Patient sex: M
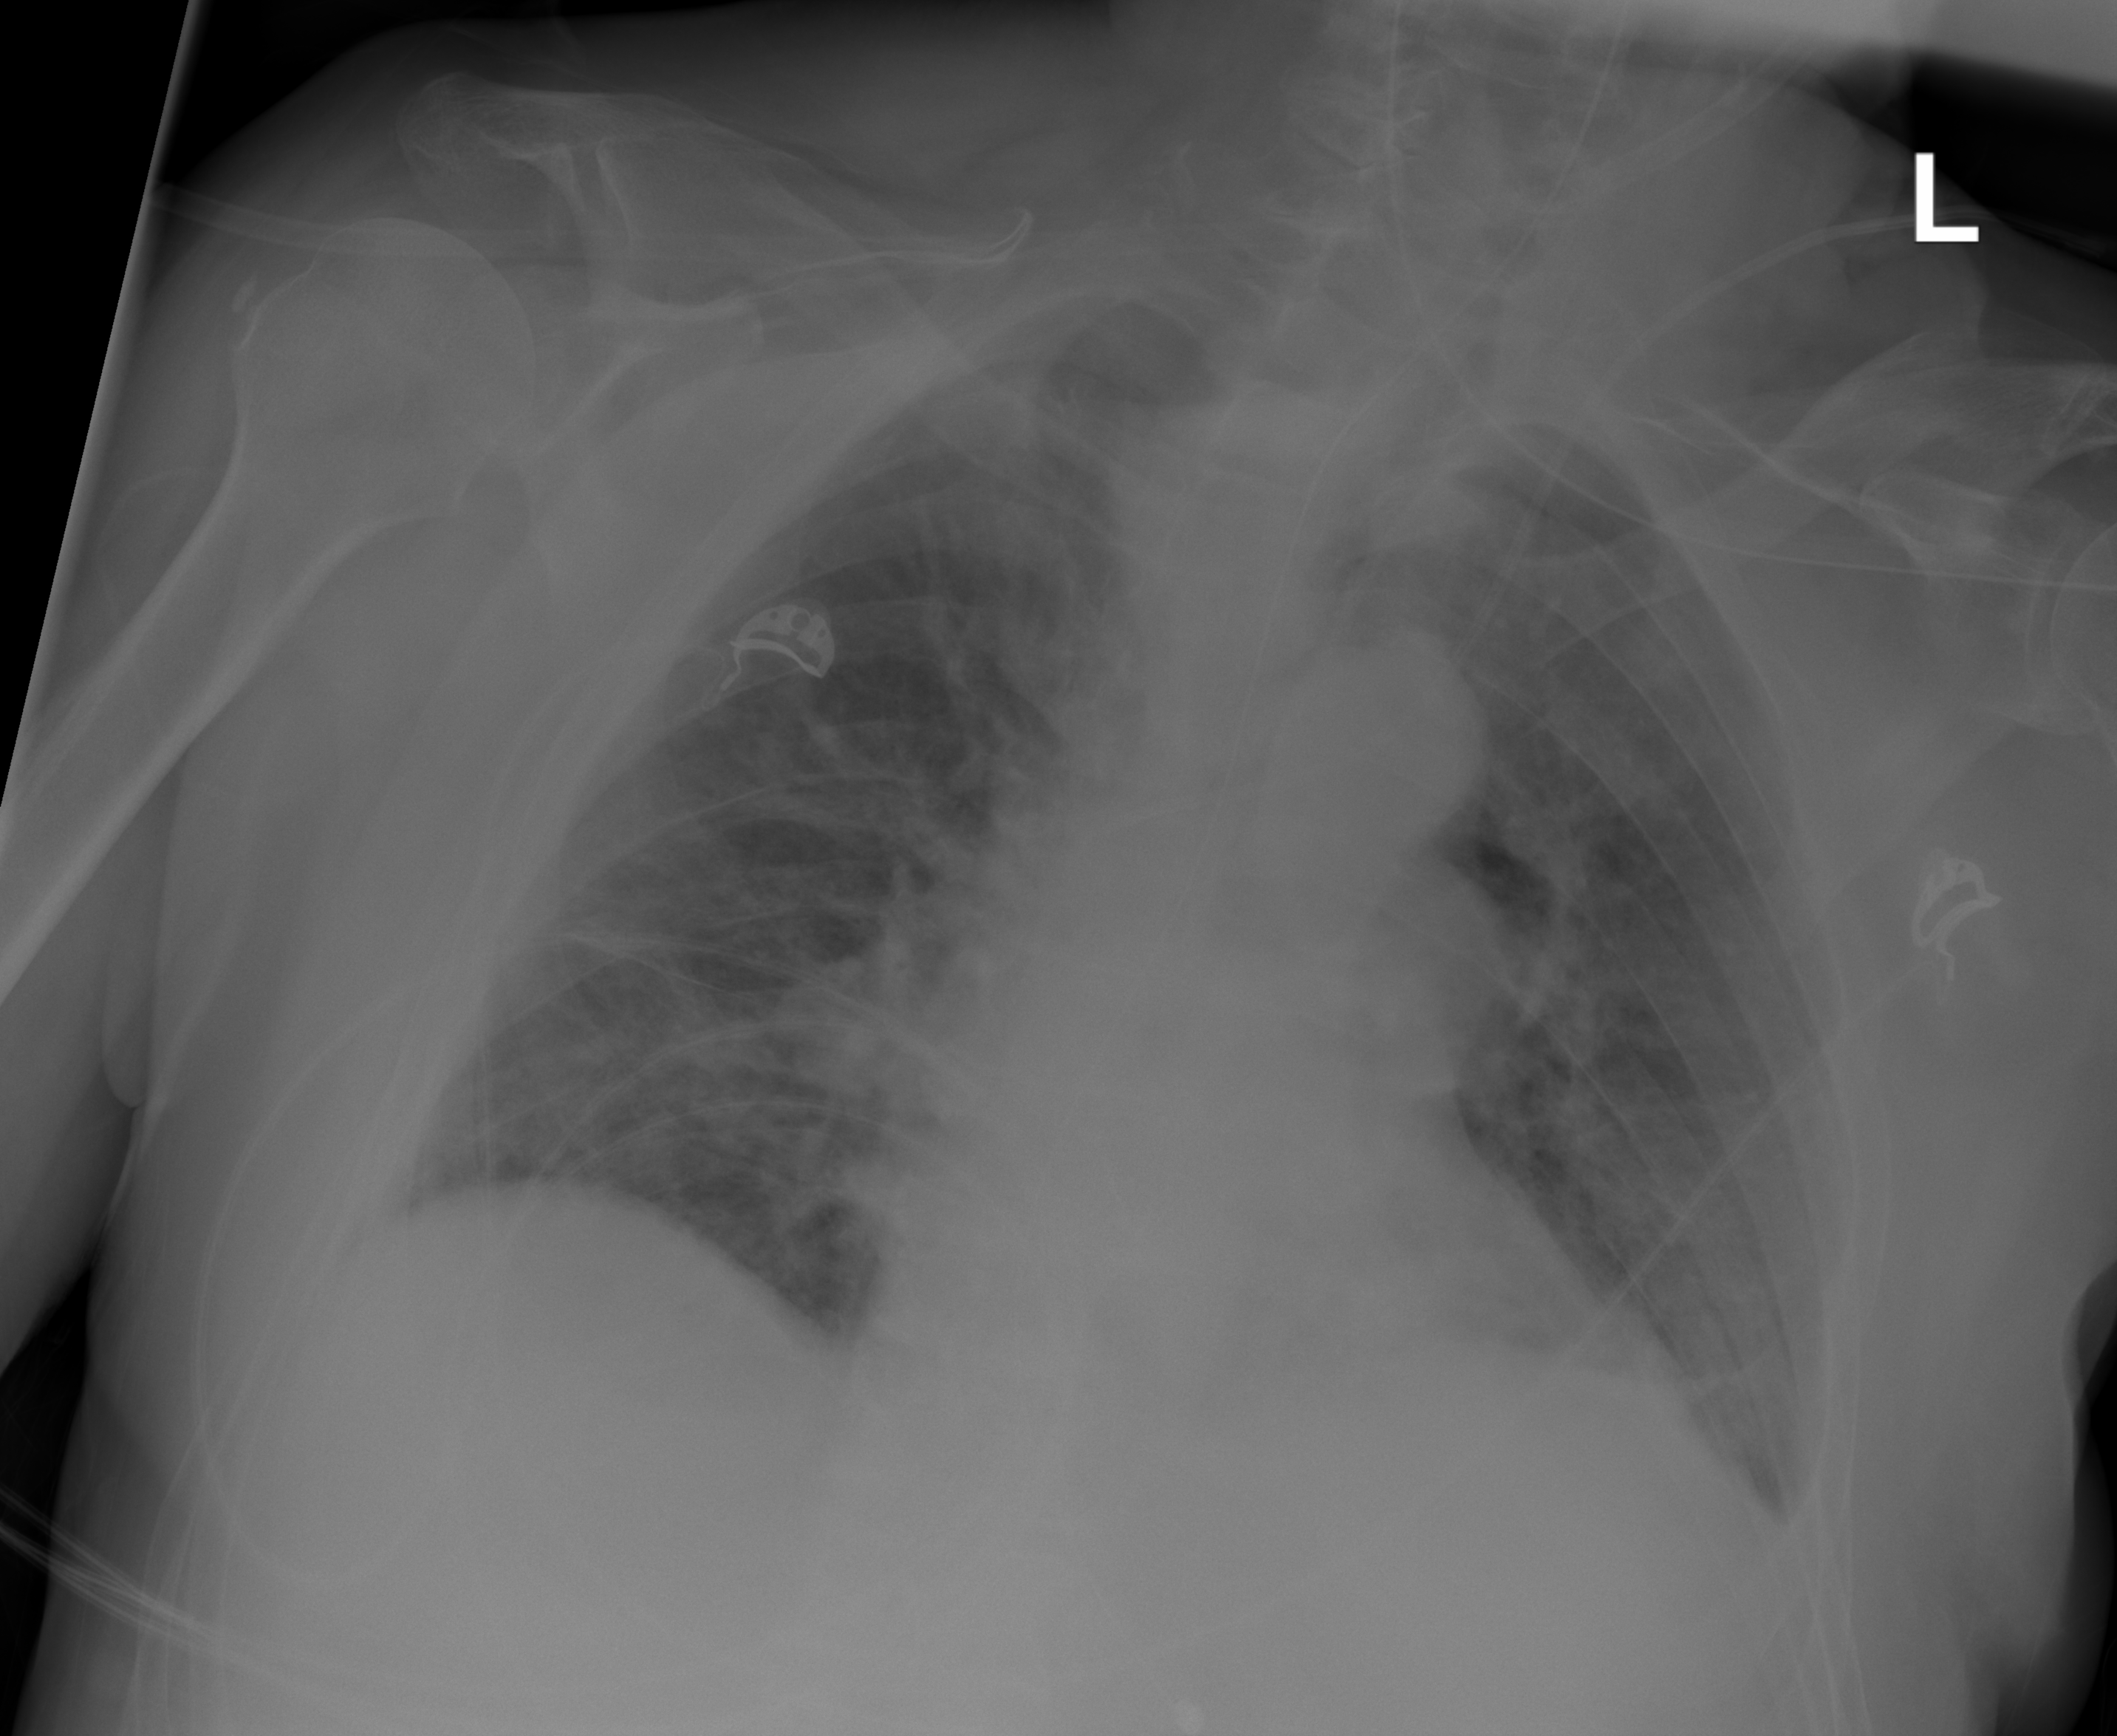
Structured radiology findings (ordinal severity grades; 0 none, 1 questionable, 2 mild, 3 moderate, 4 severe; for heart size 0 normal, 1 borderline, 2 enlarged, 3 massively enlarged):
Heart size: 0
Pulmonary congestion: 2
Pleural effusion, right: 0
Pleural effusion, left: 1
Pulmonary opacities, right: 0
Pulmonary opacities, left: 0
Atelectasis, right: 0
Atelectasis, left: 2